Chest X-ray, PA view. Patient: 44 years old, sex M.
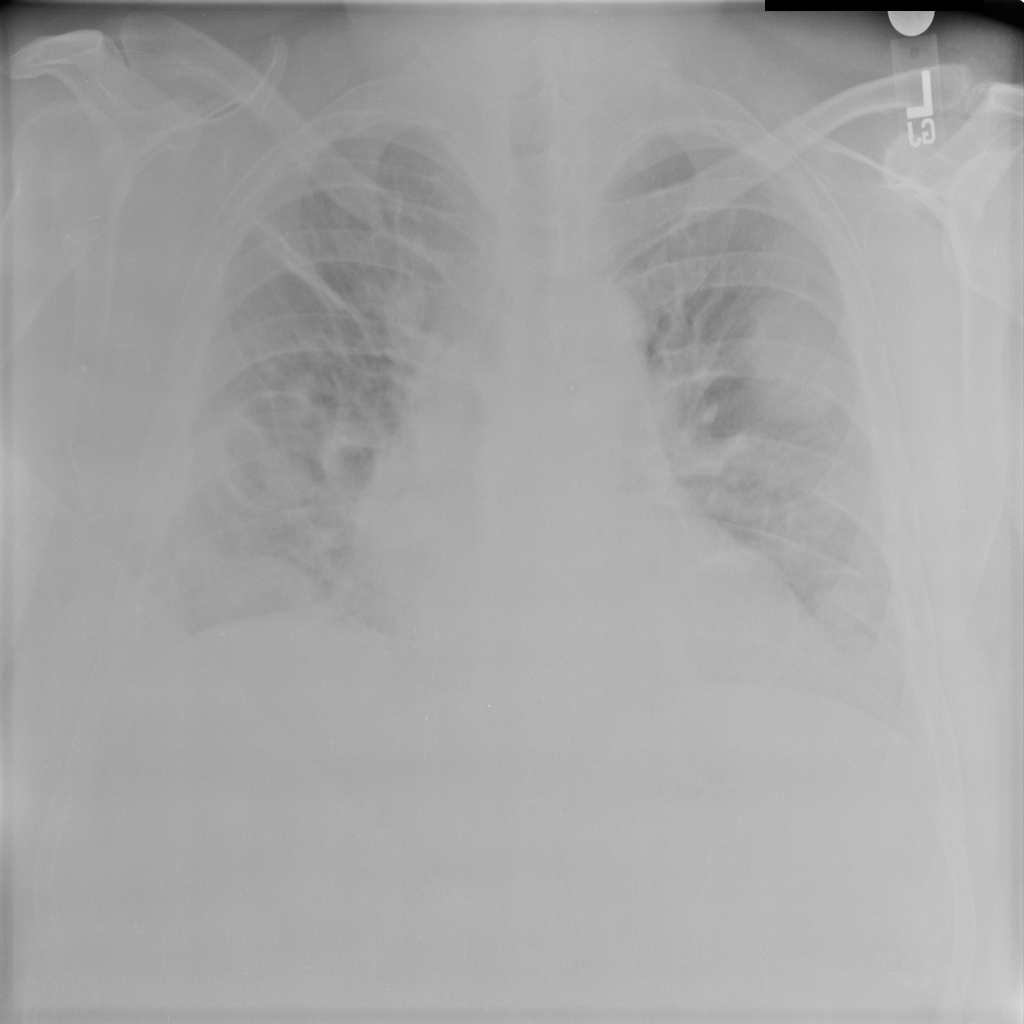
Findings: Mass